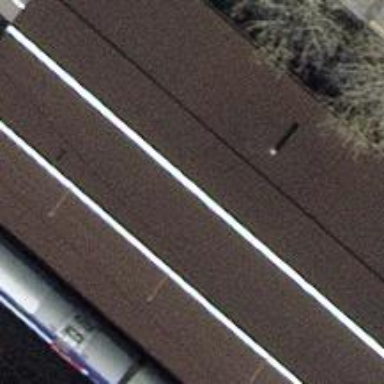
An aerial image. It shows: Train station building.